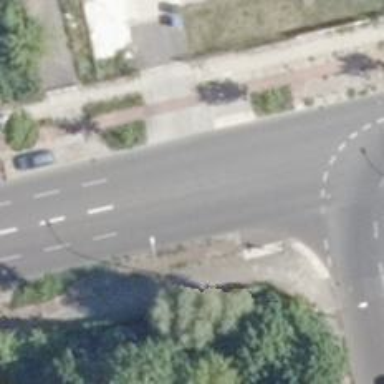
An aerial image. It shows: Unclassified asphalt road with separate sidewalks and cycle track. There is parallel parking on both sides of the road along the street side.